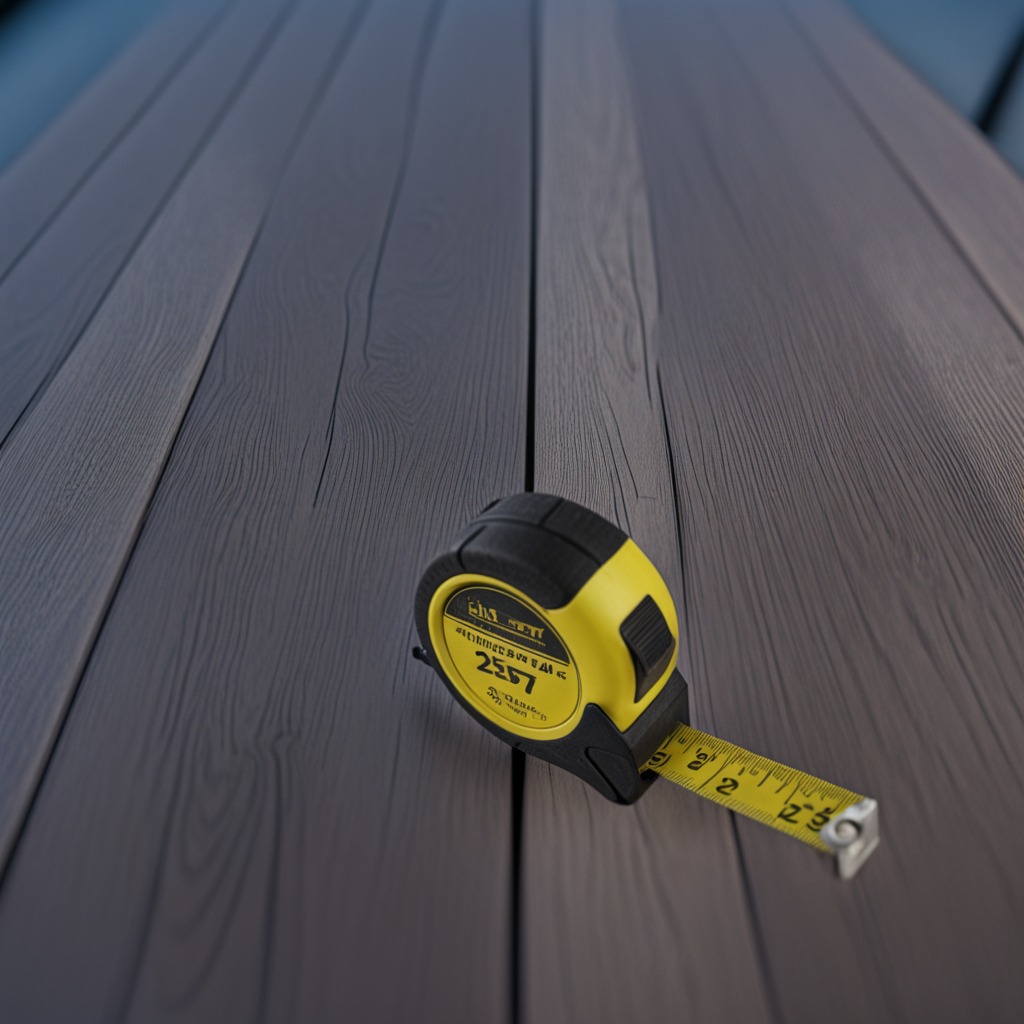
A measuring tape lies on the old table in a small garage at twilight.